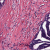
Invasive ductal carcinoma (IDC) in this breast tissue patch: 0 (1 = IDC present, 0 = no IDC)